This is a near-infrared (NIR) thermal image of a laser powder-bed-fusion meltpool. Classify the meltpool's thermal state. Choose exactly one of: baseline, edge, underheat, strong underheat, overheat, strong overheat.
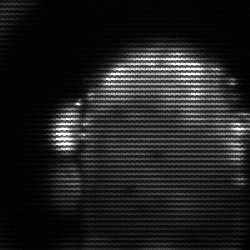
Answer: baseline